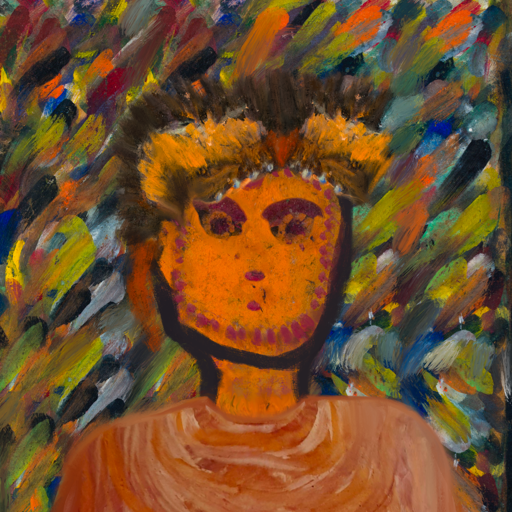
Background: An_Impression, Head And Neck Front: Doll, Face Front: Doll, Bust: Pious_Lady, Hair Front: Blank, Head Accessory: Gypsy_Queen, Second Necklace: Blank, Necklace: Blank, Baby: Blank